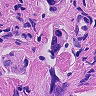
Metastatic tissue present: yes